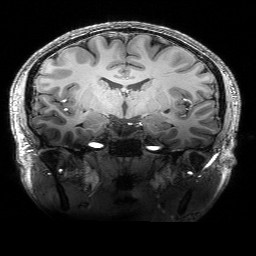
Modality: T1w
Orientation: sagittal